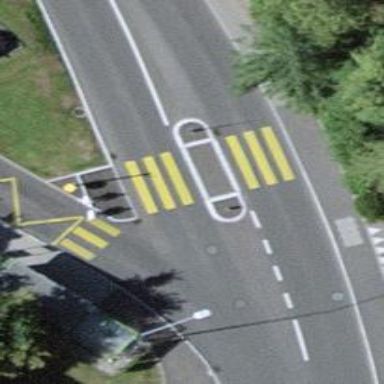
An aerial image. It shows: Uncontrolled zebra crossing with pedestrian island.